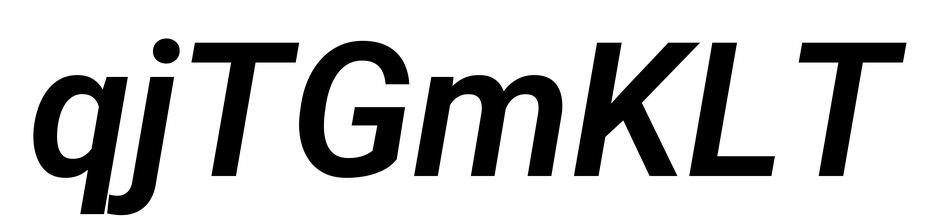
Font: Roboto-Italic_SemiBold_Italic